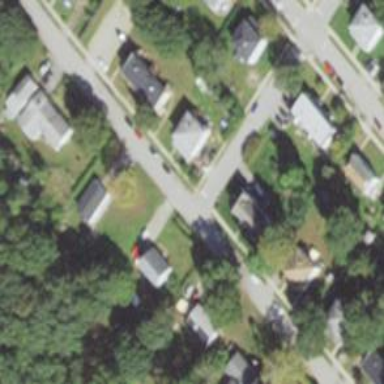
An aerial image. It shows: Residential driveway used as service road.